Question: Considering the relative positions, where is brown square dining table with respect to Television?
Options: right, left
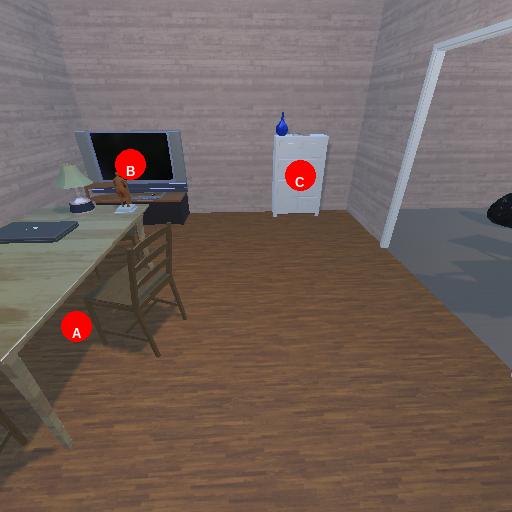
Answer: right